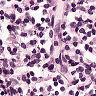
Metastatic tissue present: no